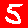
Digit: 5